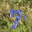
Label: 7